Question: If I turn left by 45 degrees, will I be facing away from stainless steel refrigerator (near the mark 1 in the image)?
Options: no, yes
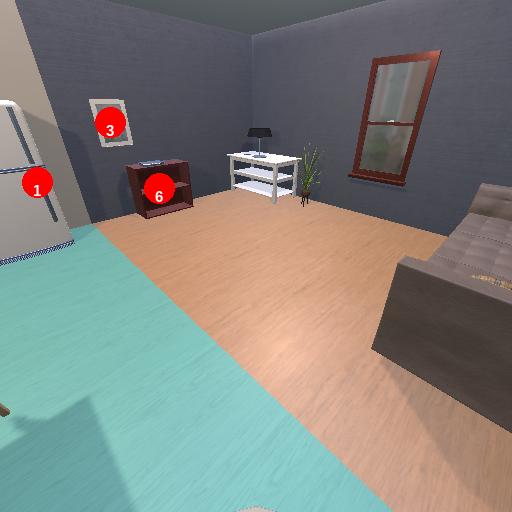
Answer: no